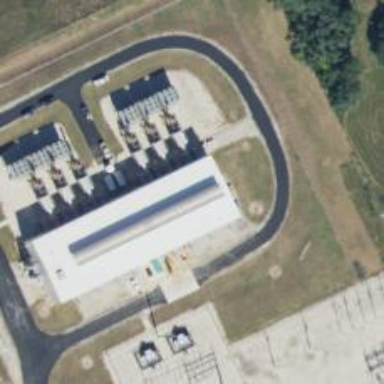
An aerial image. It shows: Gas-powered generator.